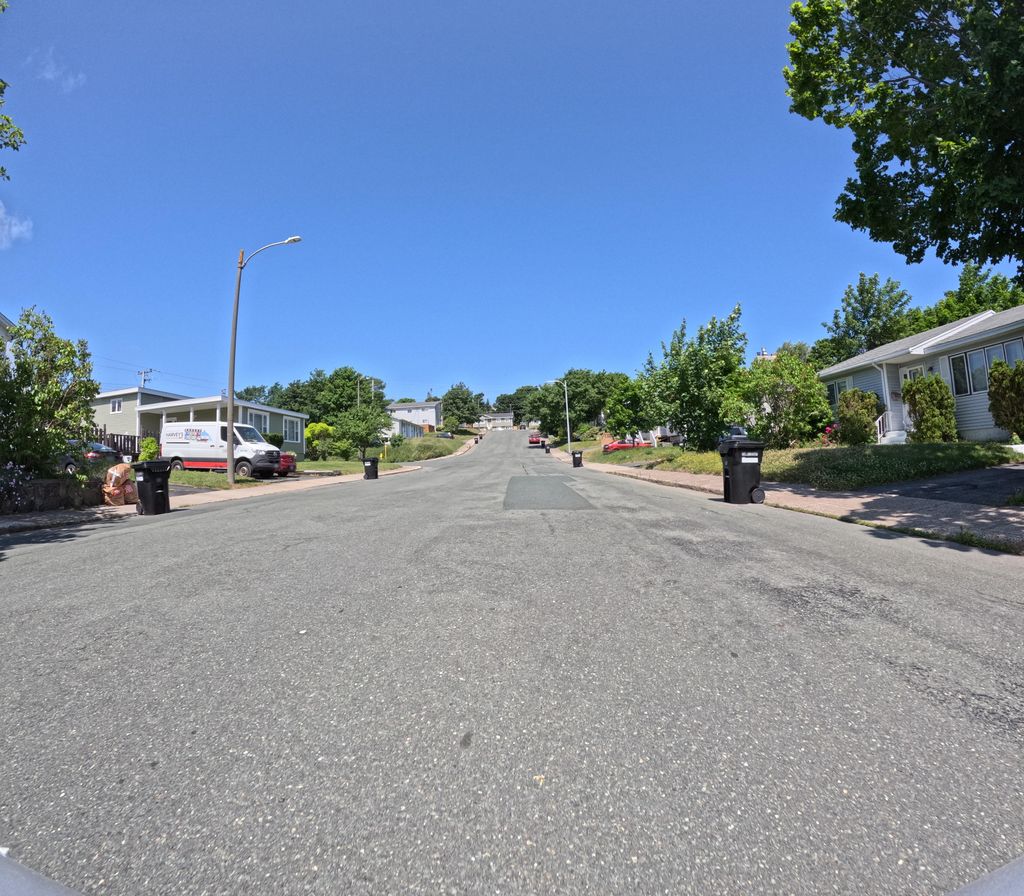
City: st_johns